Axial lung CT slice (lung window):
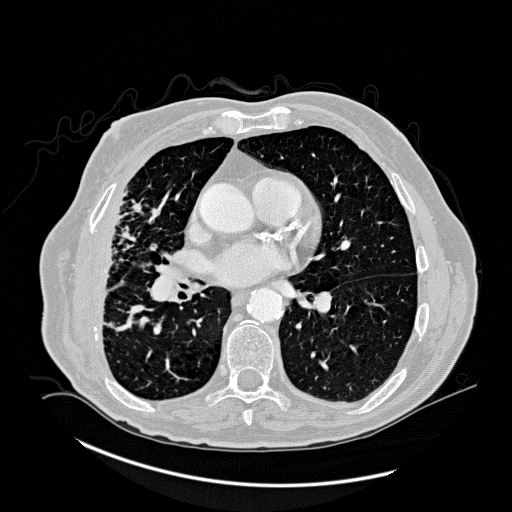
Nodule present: no